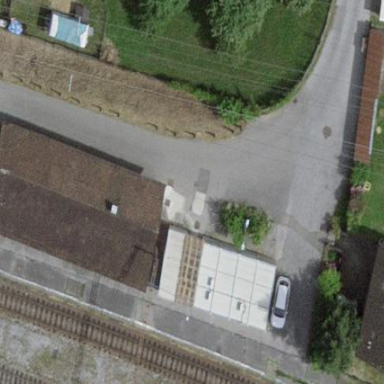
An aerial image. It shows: Train station building.